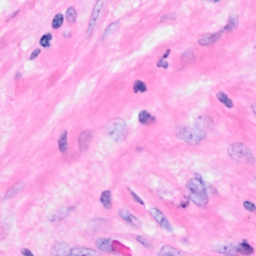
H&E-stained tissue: Breast